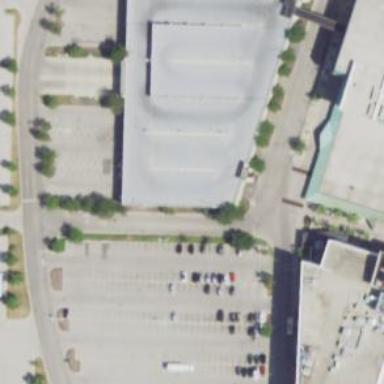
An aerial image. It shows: Multi-storey parking building.